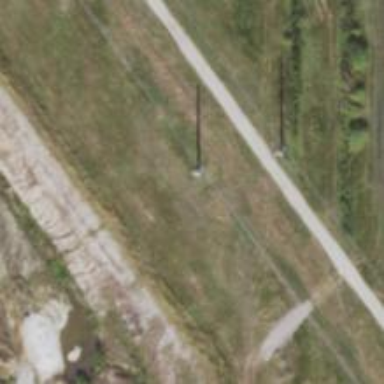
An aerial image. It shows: Power pole.